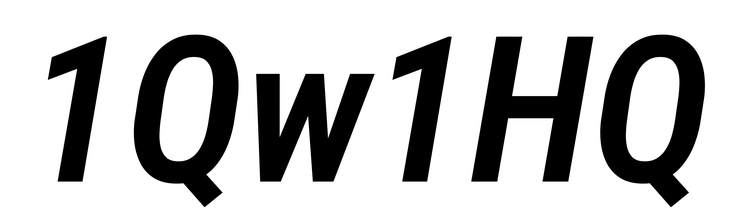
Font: Roboto-Italic_Condensed_SemiBold_Italic